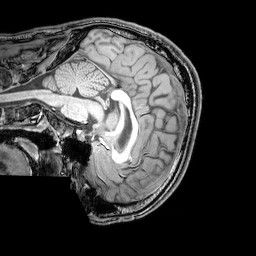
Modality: T1w
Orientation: sagittal
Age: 24
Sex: male
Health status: healthy
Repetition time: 0.081 s
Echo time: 0.037 s